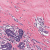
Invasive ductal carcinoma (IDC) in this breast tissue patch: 0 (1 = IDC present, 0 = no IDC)